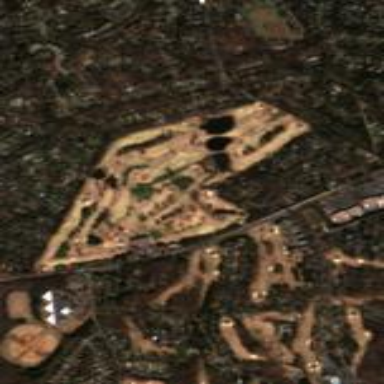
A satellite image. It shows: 18-hole golf course categorized under leisure land.